Interaction volume radius: 5 \u00c5
Interaction volume height: 15 \u00c5
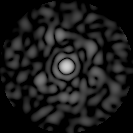
Disorder parameter: 0.79